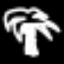
Label: palm tree